Field crop: tomato
Growth stage: 1
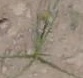
Species: cyperus